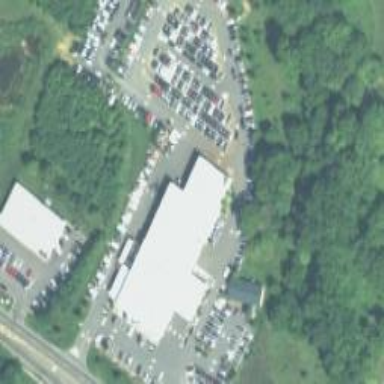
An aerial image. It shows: Shop that sells cars.